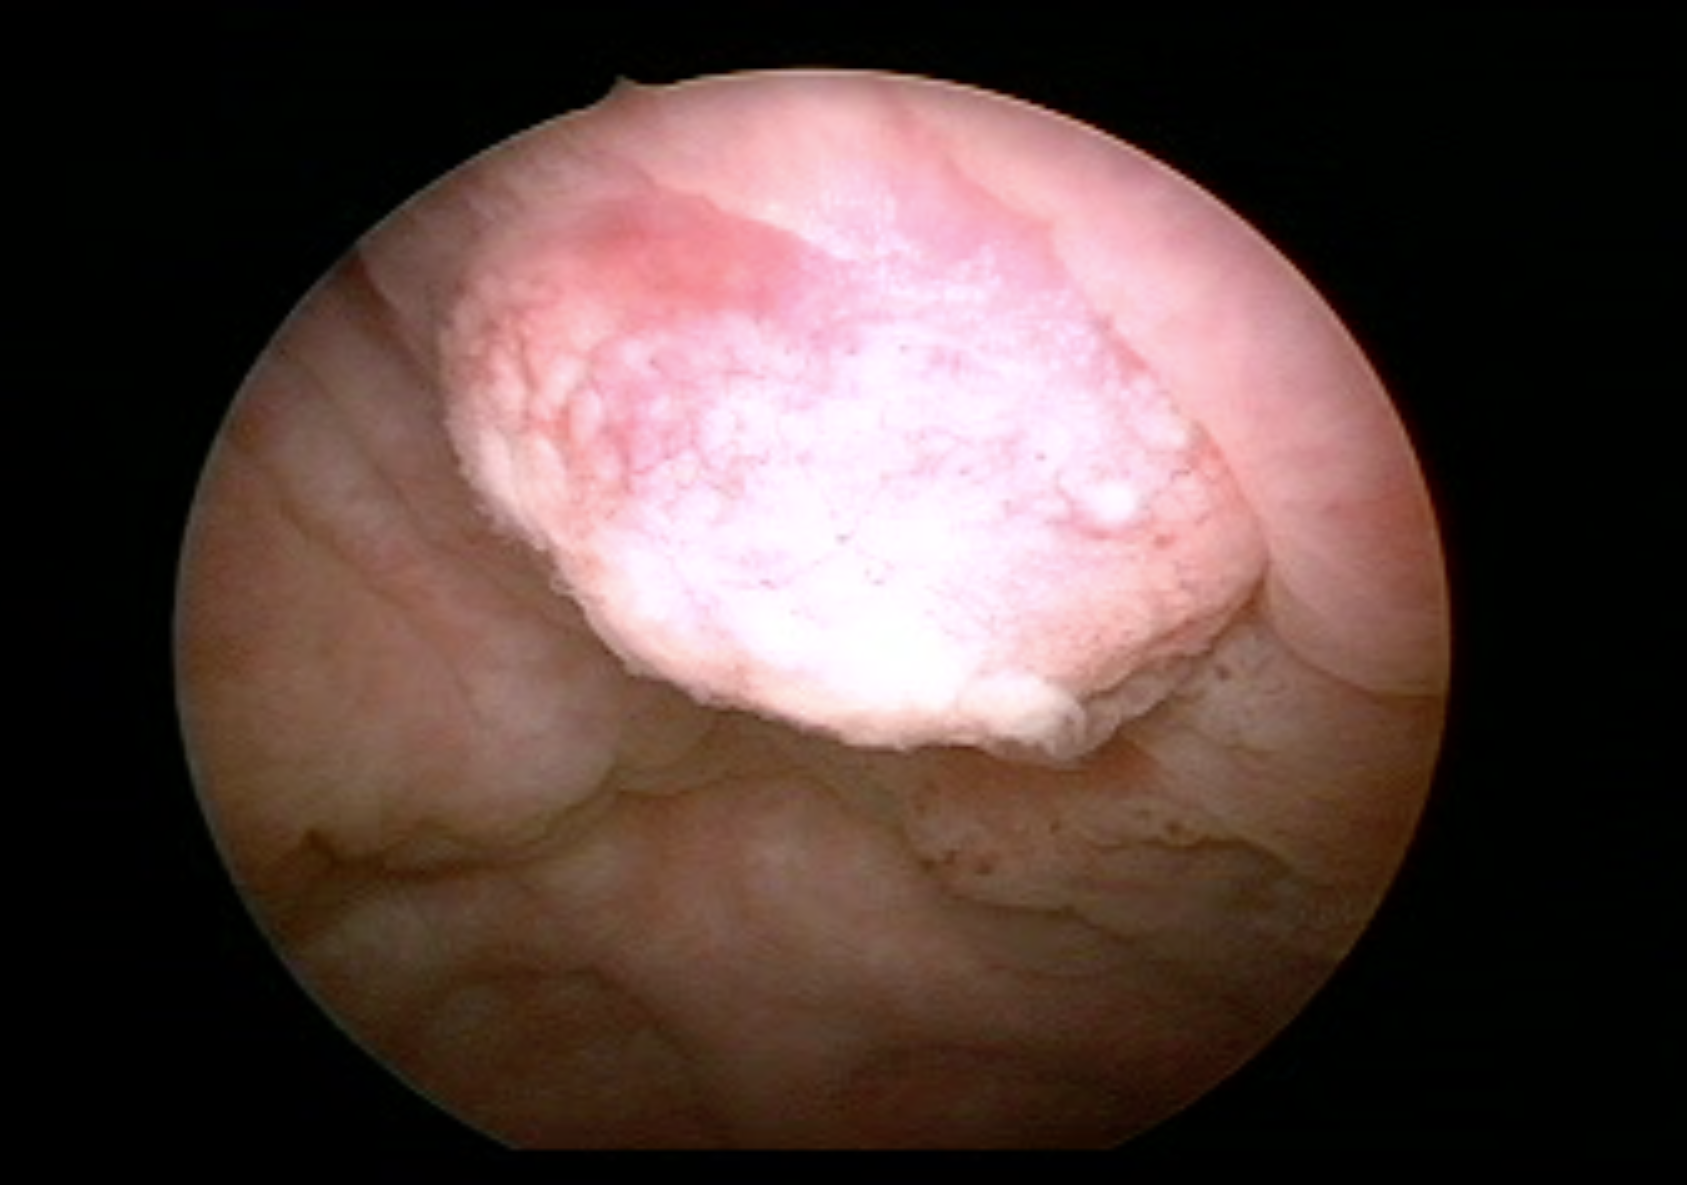
Modality: WLC
Class: Malignant
Subclass: HighGradePapillary
Lesion: L1
Stage: T1
Morphology: Papillary
Bladder cancer association: Yes